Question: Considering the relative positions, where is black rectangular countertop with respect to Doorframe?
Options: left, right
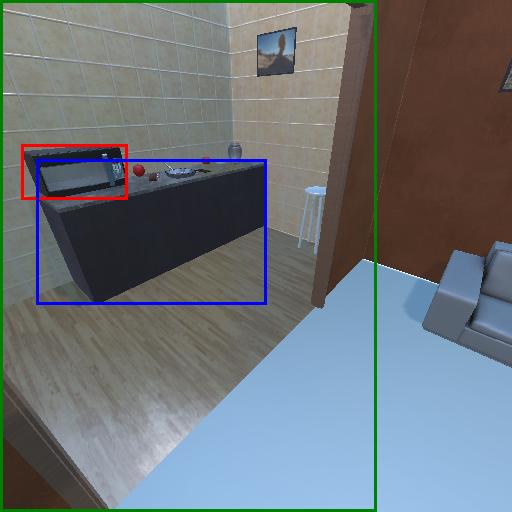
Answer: left